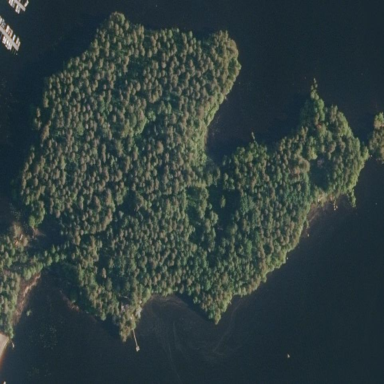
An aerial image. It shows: Island covered with forest.